Question: I have a method that is reading some information from a sqlite db and initialising a class called Achievement. When I analyse this code I am given the feedback 'object sent autorelease too many times'. I don't really understand where I am going wrong - why is the retval object released on line 225 and not at the return statement on line 229?
Can someone please explain where I have made a mistake in the code below and how I can fix it?
Function Code (so answerer can easily copy/paste):
'''
- (Achievement *)getAchievement:(int)Id
'''
{
'''
Achievement *retval = [[Achievement alloc] autorelease];
NSString *query = [NSString stringWithFormat:@"SELECT * FROM Achievements where ID = %d", Id];
sqlite3_stmt *statement;
if (sqlite3_prepare_v2(_database, [query UTF8String], -1, &statement, nil)
== SQLITE_OK) {
while (sqlite3_step(statement) == SQLITE_ROW) {
int Id = sqlite3_column_int(statement, 0);
char *name = (char *) sqlite3_column_text(statement, 1);
char *title = (char *) sqlite3_column_text(statement, 2);
char *description = (char *) sqlite3_column_text(statement, 3);
Boolean Achieved;
char *com = (char *) sqlite3_column_text(statement, 4);
NSString *c1 = [[[NSString alloc] initWithUTF8String:com] autorelease];
Achieved = [c1 isEqualToString:@"1"];
NSDate *CompletedDate = (NSDate *) sqlite3_column_text(statement, 5);
char *icon = (char *) sqlite3_column_text(statement, 6);
int New = sqlite3_column_int(statement, 7);
NSString *Title = [[[NSString alloc] initWithUTF8String:title] autorelease];
NSString *Description = [[[NSString alloc] initWithUTF8String:description] autorelease];
NSString *Name = [[[NSString alloc] initWithUTF8String:name] autorelease];
NSString *Icon = [[[NSString alloc] initWithUTF8String:icon] autorelease];
retval = [retval initDetails:Id :Name :Title: Description : Achieved : CompletedDate: Icon: New];
}
sqlite3_finalize(statement);
}
return retval;
'''
}
Analysis feedback image:

As always any feedback is greatly appreciated.
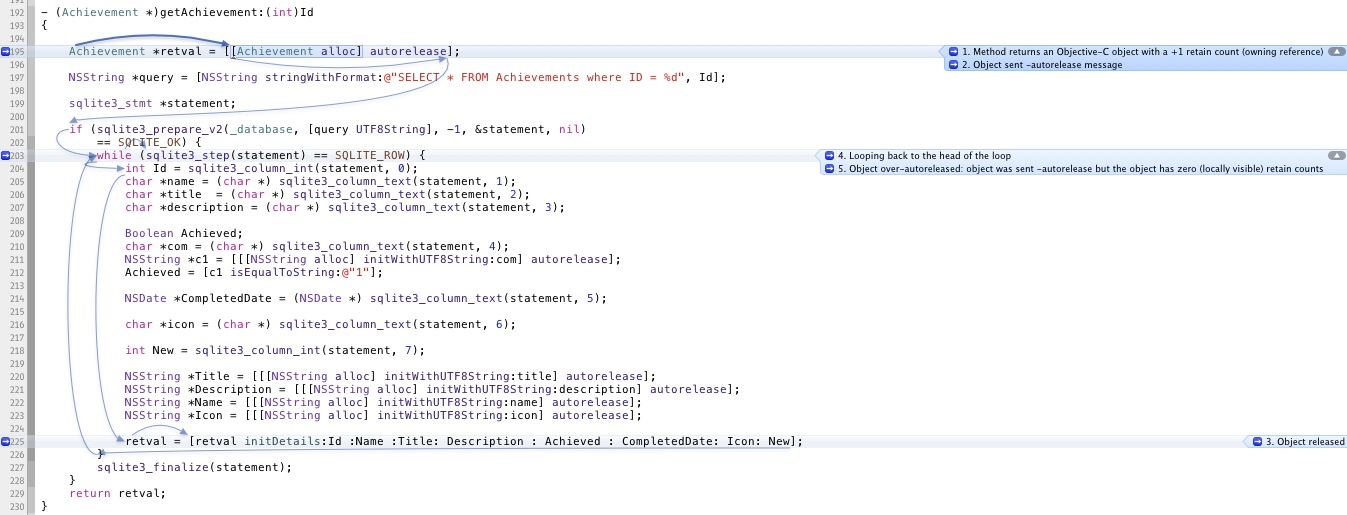
Answer: '''
Achievement *retval = [[Achievement alloc] autorelease];
'''
this is very bad idea to do that. You ALWAYS have to initialize object before using it.
Instead you're initializing it in a loop:
'''
retval = [retval initDetails:Id :Name :Title: Description : Achieved : CompletedDate: Icon: New];
'''
I don't really get why you need to initialize the same object multiple times. Maybe, you need to create multiple objects and init them with different values?
Rearrange this:
'''
Achievement *retval = nil;
while (...) {
[retval release];
retval = [[Achievement alloc] initDetails: ...];
}
return [retval autorelease];
'''